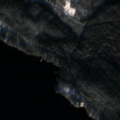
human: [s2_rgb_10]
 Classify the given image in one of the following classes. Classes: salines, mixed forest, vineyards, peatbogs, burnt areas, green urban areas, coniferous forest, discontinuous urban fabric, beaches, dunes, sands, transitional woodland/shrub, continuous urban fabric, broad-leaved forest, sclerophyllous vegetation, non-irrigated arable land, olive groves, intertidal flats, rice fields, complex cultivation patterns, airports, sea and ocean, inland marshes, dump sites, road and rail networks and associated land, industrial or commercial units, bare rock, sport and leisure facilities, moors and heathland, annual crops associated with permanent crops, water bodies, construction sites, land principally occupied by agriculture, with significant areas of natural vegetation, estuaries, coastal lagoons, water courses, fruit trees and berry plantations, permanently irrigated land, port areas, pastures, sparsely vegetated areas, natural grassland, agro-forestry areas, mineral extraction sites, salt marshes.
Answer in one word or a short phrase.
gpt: coniferous forest, mixed forest, water bodies